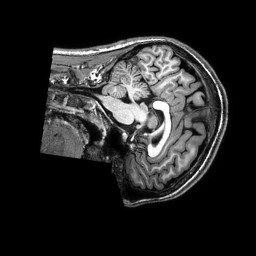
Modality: T1w
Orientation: sagittal
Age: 23
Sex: female
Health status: healthy
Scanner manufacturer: philips
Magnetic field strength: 3 T
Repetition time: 0.009 s
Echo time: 0.003996 s